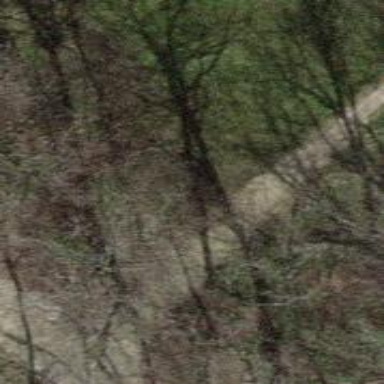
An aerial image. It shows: Footway with fine gravel surface.